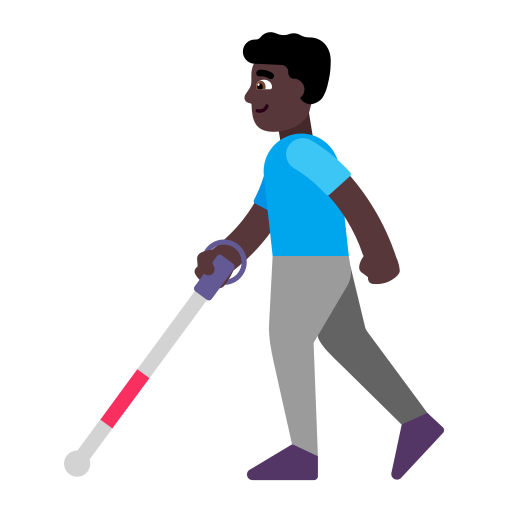
man with white cane flat dark